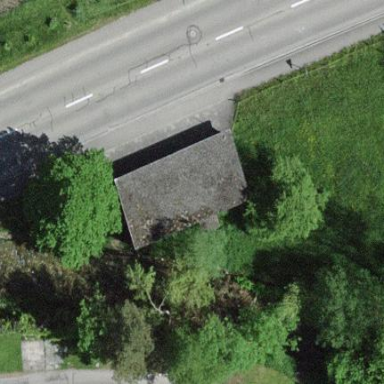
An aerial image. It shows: Garage.